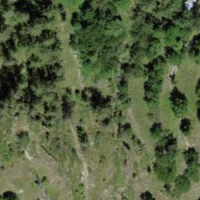
EUNIS habitat code: 31
Species observed at this site:
Neotinea ustulata
Geranium sanguineum